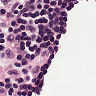
Metastatic tissue present: no